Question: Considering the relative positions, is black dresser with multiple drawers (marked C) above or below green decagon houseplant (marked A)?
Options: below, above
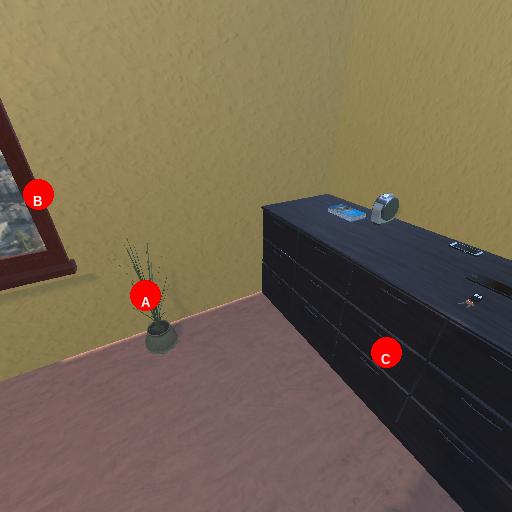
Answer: below